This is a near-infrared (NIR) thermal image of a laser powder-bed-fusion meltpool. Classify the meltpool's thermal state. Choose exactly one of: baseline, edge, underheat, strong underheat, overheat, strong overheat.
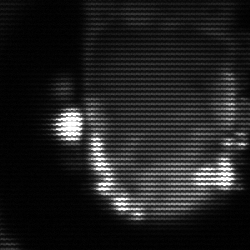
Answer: baseline